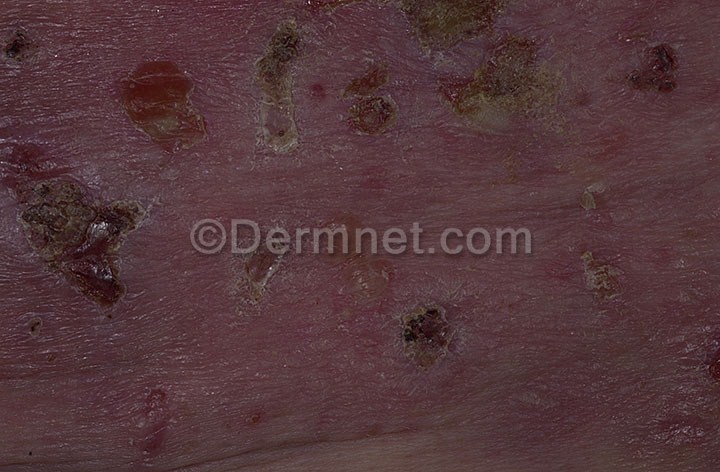
Disease: Bullous Disease Photos